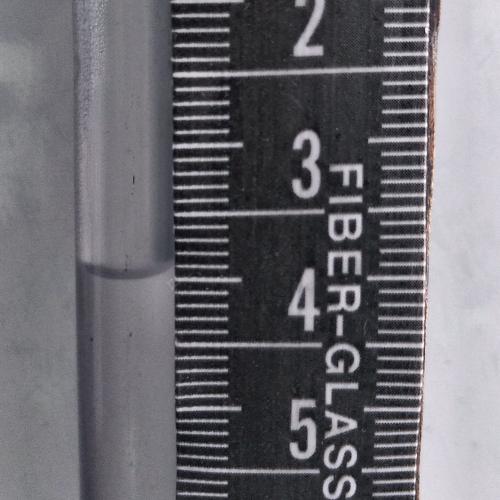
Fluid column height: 3.9 cm